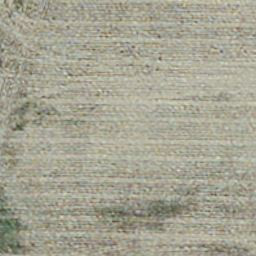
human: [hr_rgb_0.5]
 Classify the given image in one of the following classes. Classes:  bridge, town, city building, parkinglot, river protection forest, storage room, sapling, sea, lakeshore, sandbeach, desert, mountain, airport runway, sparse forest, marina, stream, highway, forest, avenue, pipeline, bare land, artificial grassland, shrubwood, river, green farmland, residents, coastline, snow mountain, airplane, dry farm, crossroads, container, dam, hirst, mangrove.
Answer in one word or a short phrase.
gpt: dry farm